Aerial crown-view tile of a tropical tree (Barro Colorado Island, Panama), acquired 20250616:
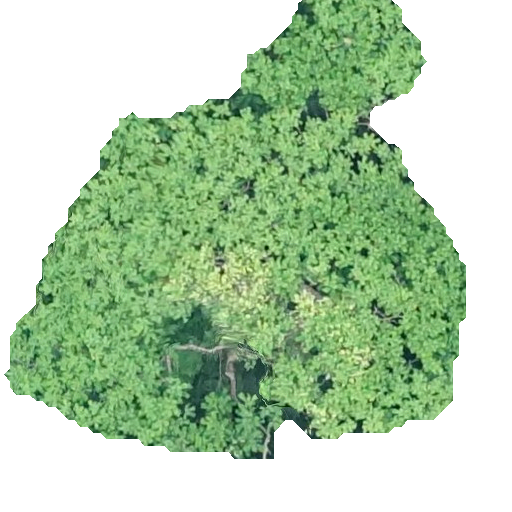
Species: Trattinnickia aspera
GBIF accepted scientific name: Trattinnickia aspera
Crown area: 205.67 m²